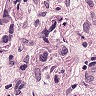
Metastatic tissue present: yes